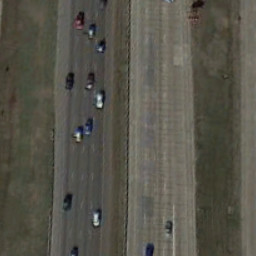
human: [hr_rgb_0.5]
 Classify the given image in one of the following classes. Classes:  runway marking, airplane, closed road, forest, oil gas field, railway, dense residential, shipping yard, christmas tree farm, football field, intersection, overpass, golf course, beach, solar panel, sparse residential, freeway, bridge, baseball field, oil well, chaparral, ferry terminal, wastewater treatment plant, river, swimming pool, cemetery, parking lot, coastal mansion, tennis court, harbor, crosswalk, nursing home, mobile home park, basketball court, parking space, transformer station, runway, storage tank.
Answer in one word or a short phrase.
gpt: freeway